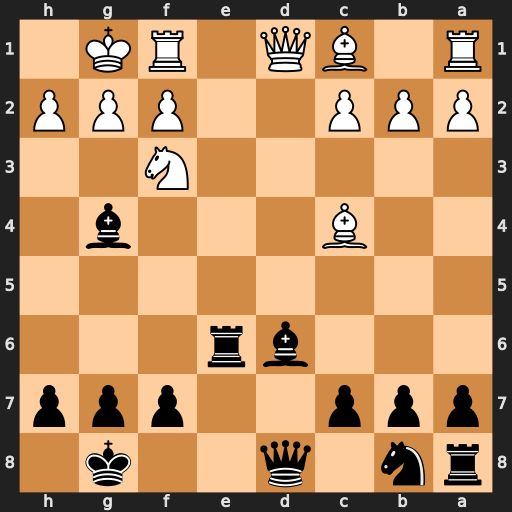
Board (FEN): rn1q2k1/ppp2ppp/3br3/8/2B3b1/5N2/PPP2PPP/R1BQ1RK1
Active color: b
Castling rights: -
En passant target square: -
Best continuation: Bxf3 Qxf3 Qh4 Bf4 Qxf4 Qxf4 Bxf4 Bxe6 fxe6